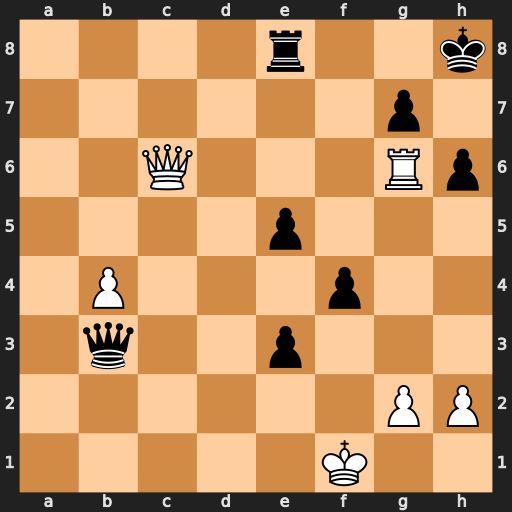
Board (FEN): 4r2k/6p1/2Q3Rp/4p3/1P3p2/1q2p3/6PP/5K2
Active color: w
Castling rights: -
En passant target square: -
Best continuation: Qxe8+ Kh7 Rxg7+ Kxg7 Qxe5+